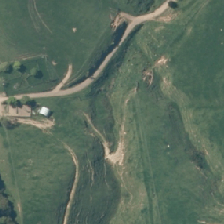
Land cover: high_producing_grassland